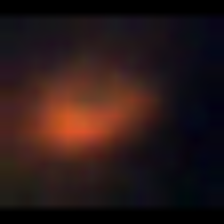
Taxon: NanoPlankton
Group: Other